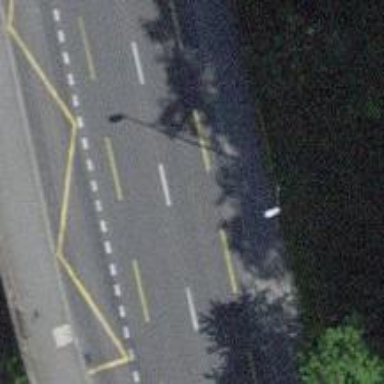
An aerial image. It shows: Asphalt road with primary highway designation. It has separate cycle lane and sidewalks on both sides.